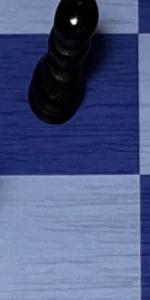
Label: Empty